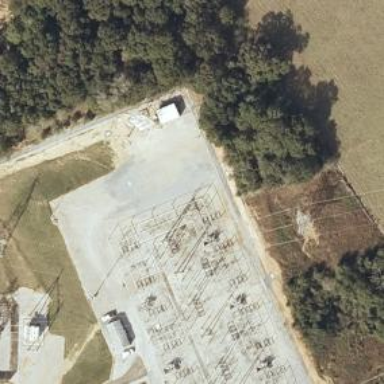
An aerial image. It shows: Switch used for power control.